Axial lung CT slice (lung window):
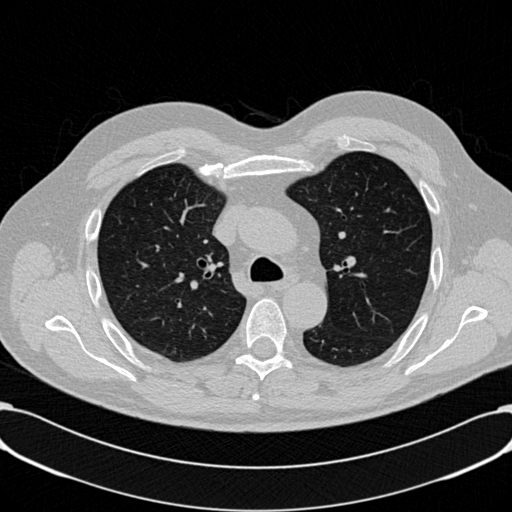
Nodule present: no